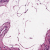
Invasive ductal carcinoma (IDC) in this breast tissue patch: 0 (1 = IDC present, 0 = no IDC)